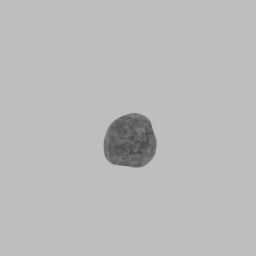
Label: nature